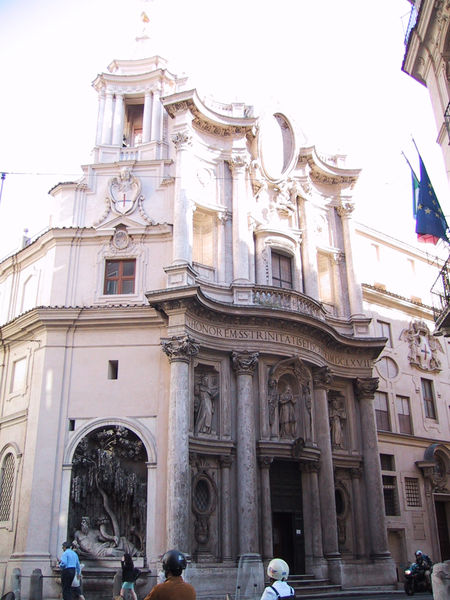
Titel: S. Carlo alle Quattro Fontane in Rom
Künstler: Francesco Borromini
Standort: Rom, S. Carlo alle Quattro Fontane (EU - I - Latium)
Schlagwörter: weiß, menschen, fenster, geschwungen, marmor, straße, säulen, tür, gebäude, alt, barock, stein, häuser, brüstung, kirche, front, brunnen, skulptur, schwung, balkon, bogen, fassade, italien, giebel, treppe, treppen, inschrift, stufen, tor, foto, fotografie, photographie, adam, eingang, nische, schild, außen, medaillon, torbogen, balustrade, seite, text, rom, portal, wappen, gesims, skulpturen, statuen, heilige, konkav, konvex, emblem, korinthisch, kirce, nischen, touristen, universität, sehenswürdigkeit, gebrochen, dreieinigkeit, neptun, balon, kirchenfassade, säuen, fassadde, quattro fontane, barock#, alla quattro fontane, glierderung, weiß marmor